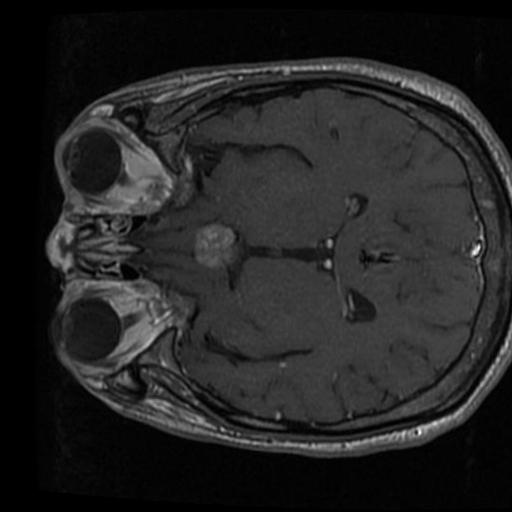
Label: brain_tumor